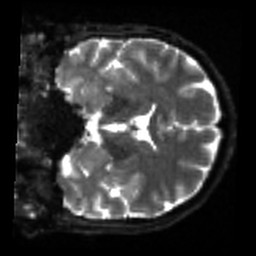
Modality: sbref
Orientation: coronal
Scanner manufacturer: siemens
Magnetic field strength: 3 T
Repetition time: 4 s
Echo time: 0.0594 s